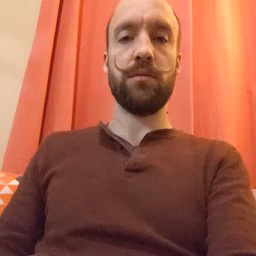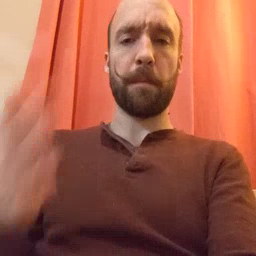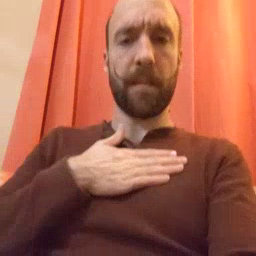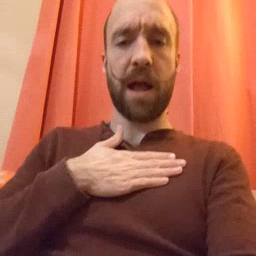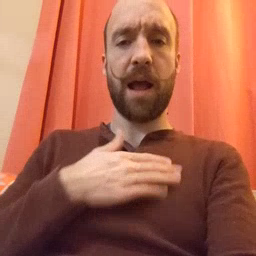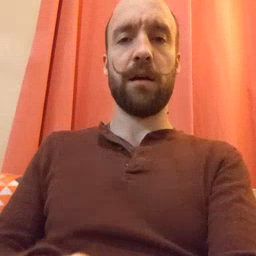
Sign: minemy